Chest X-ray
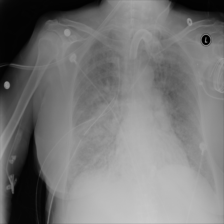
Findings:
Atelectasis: negative
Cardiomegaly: negative
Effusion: negative
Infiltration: negative
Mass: negative
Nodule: negative
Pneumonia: negative
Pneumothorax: negative
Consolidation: positive
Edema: negative
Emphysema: negative
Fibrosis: negative
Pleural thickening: negative
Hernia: negative